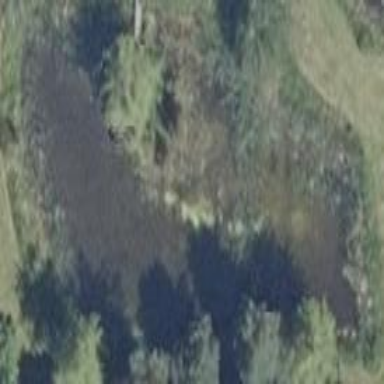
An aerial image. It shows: Pond with natural water.